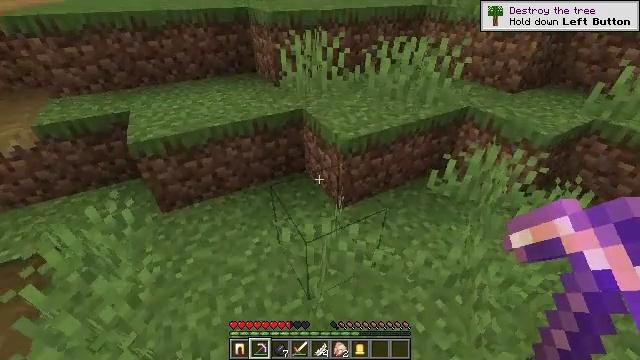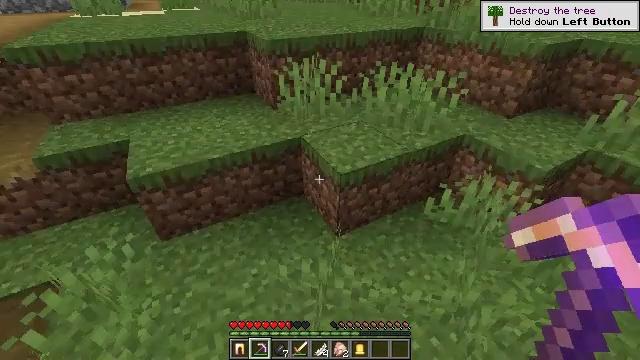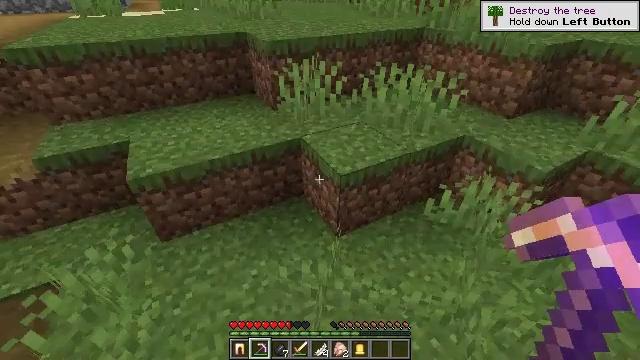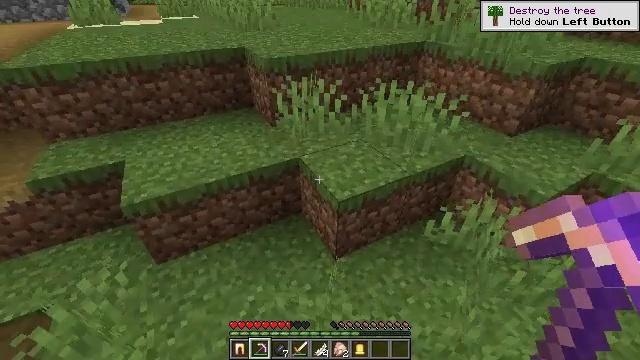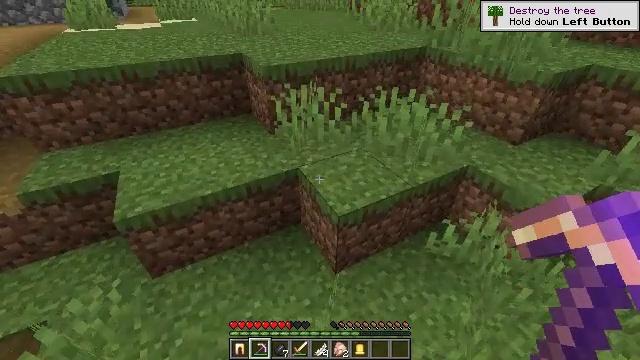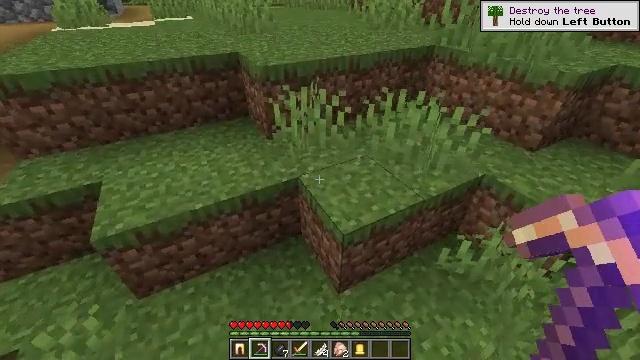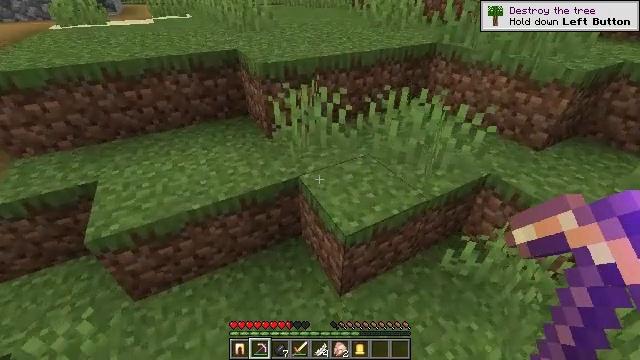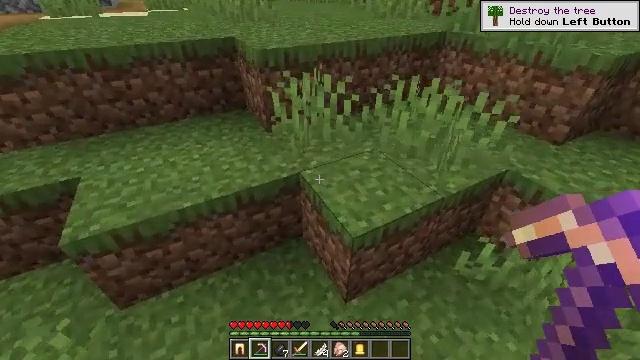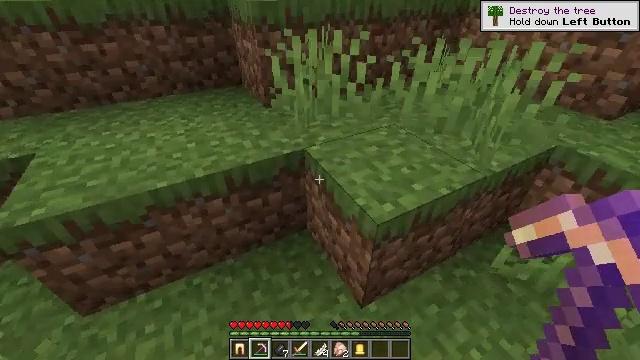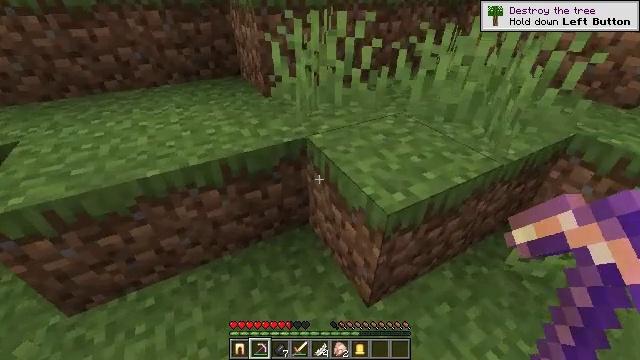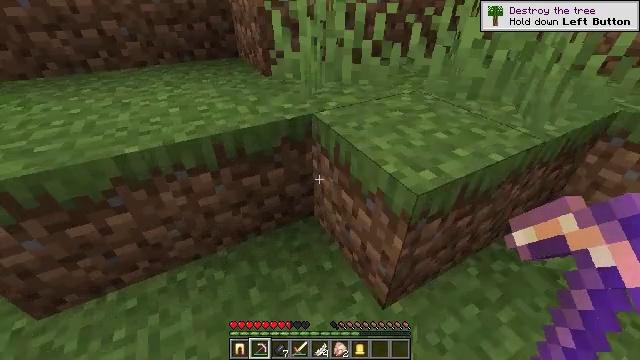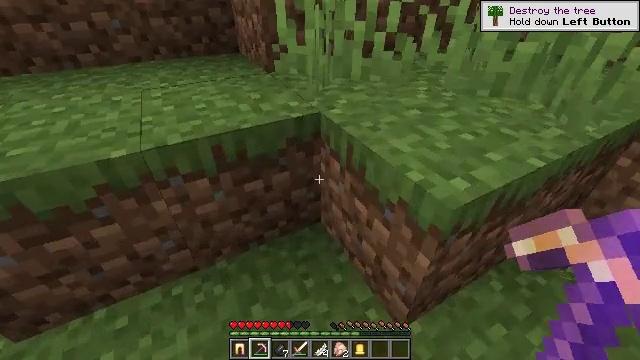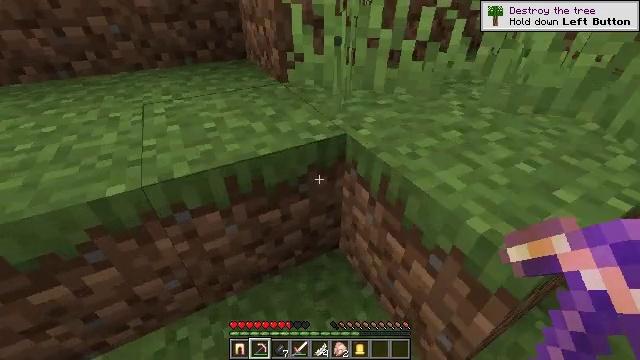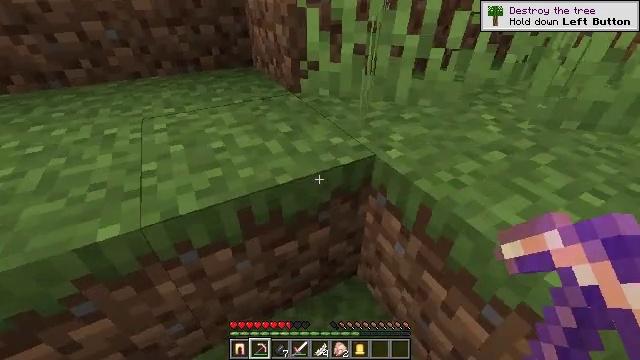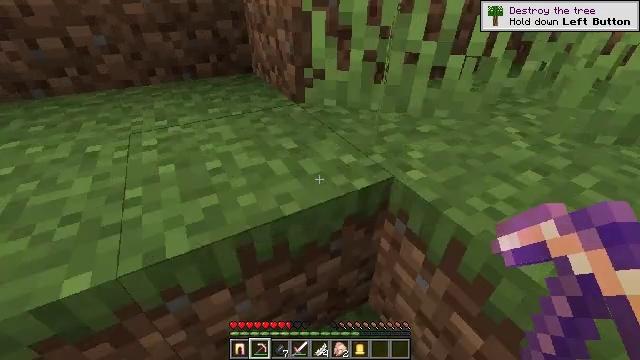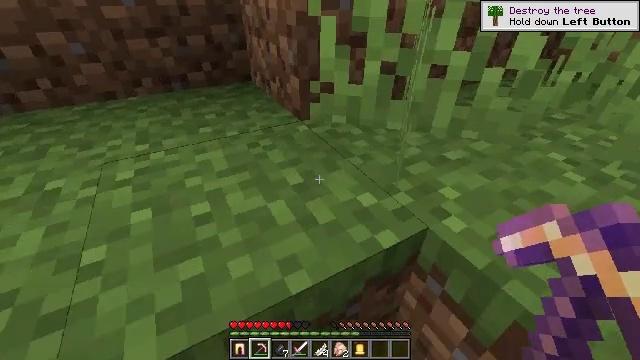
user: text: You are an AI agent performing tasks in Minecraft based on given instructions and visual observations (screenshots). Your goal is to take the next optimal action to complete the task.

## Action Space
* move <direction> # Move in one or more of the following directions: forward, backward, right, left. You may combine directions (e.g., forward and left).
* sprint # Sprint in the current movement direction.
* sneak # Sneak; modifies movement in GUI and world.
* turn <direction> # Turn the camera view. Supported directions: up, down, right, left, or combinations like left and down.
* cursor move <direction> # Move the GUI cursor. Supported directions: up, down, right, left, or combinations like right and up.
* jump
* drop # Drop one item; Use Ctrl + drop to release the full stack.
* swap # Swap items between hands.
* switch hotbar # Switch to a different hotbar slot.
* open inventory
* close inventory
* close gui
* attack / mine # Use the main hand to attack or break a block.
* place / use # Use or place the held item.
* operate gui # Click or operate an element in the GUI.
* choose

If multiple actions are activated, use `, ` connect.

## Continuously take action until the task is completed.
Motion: motion action
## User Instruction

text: Gather the yellow bed by attacking it.
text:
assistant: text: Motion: move forward, jump
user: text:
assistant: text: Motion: move forward, jump
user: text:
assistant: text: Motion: move forward and move left, jump
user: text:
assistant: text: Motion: move forward and move left, jump
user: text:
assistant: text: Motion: move forward and move left, jump
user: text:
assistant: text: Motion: move forward and move left, jump
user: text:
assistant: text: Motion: move forward and move left, jump
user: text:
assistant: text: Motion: move forward and move left, jump
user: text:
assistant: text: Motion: move forward and move left, jump
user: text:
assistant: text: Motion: move forward and move left
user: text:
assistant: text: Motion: move forward and move left
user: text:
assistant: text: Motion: move forward and move left
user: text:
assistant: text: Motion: move forward
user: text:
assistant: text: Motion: move forward
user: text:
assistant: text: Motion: move forward
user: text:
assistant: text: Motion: move forward
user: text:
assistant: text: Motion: move forward
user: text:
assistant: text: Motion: move forward, turn up
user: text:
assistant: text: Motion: move forward
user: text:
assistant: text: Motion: move forward, turn right
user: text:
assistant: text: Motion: move forward, turn right and up, jump
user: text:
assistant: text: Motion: move forward, turn right, jump
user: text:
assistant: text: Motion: move forward, jump
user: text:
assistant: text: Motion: move forward, jump
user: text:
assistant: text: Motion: move forward, jump
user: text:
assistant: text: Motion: move forward, jump
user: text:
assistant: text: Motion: move forward, jump
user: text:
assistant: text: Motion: move forward, jump
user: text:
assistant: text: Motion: move forward, jump
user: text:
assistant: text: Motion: move forward, jump